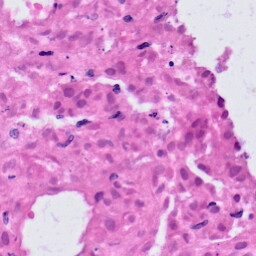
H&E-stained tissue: Skin